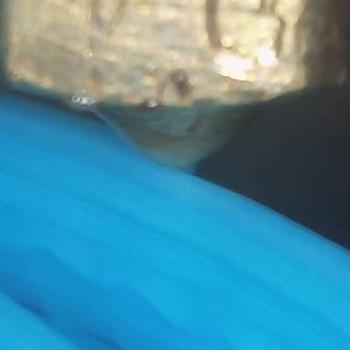
Flow rate: 149%